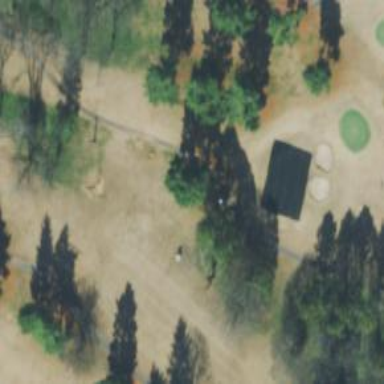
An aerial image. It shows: View of golf hole.